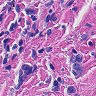
Metastatic tissue present: yes